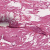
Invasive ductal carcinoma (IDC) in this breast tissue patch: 0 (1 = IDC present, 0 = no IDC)